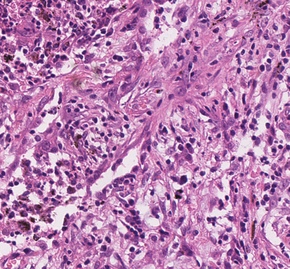
Tumor epithelial tissue: no
Tumor-associated stroma tissue: yes
Normal tissue: no